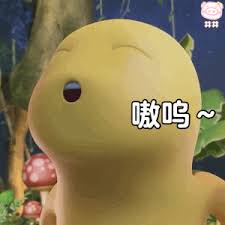
Label: nailong